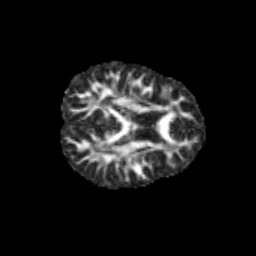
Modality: FA
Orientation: axial
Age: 13
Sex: female
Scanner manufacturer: siemens
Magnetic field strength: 3 T
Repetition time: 3.8 s
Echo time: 0.07 s